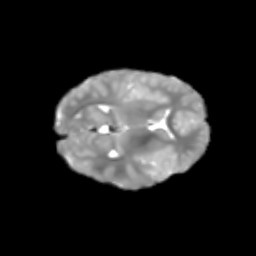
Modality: T2w
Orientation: axial
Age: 6
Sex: female
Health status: healthy